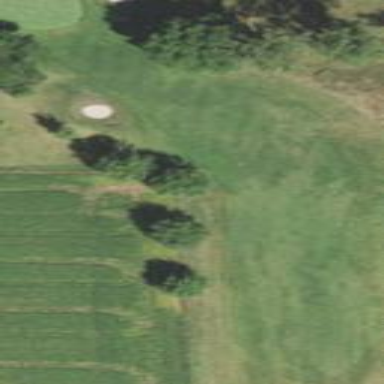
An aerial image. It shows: Golf fairway surrounded by grass.